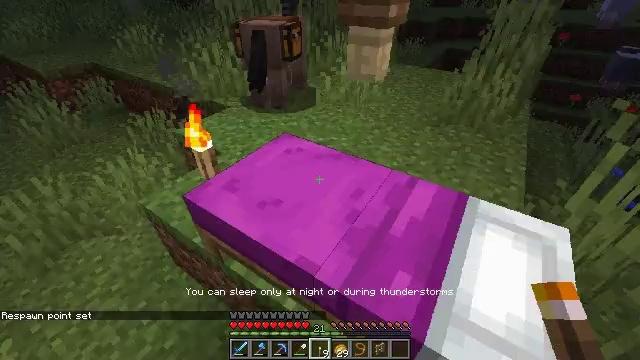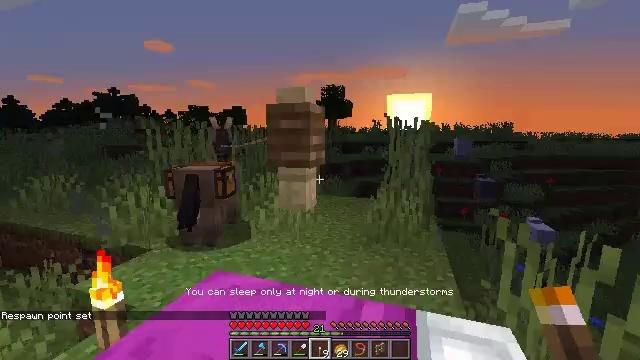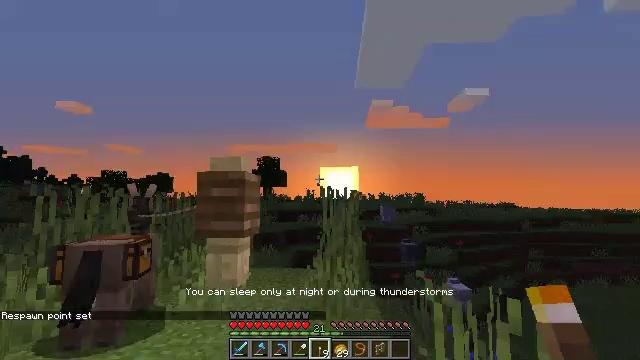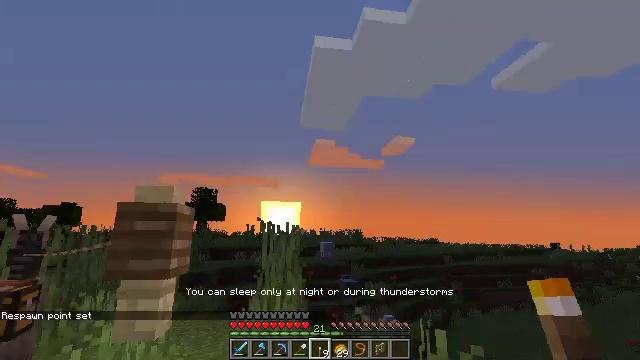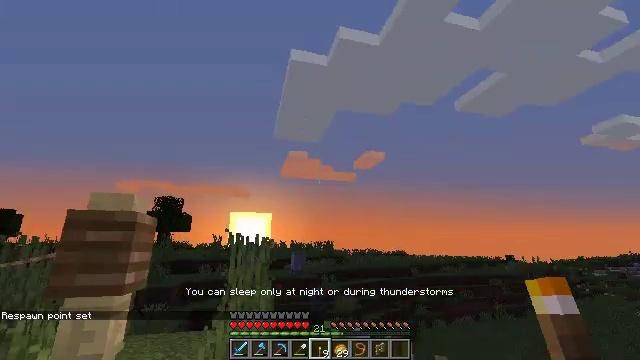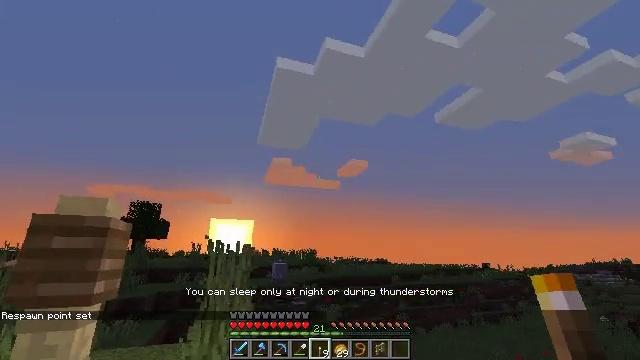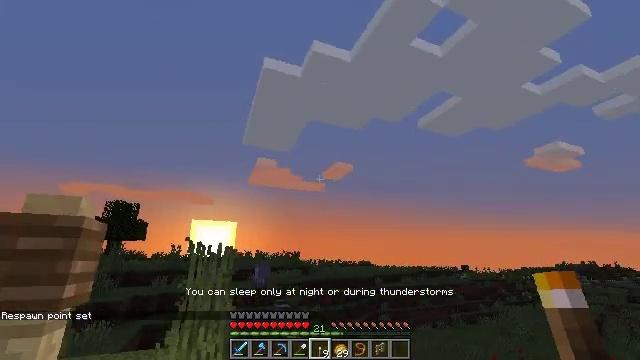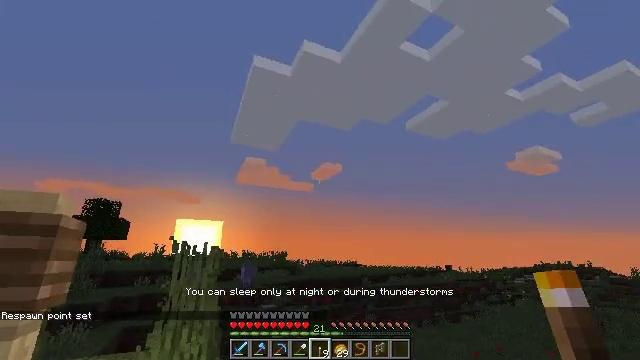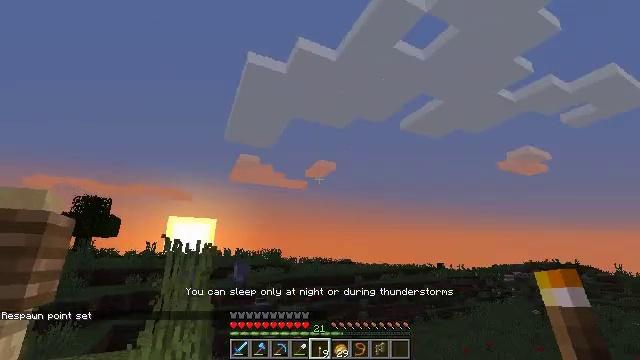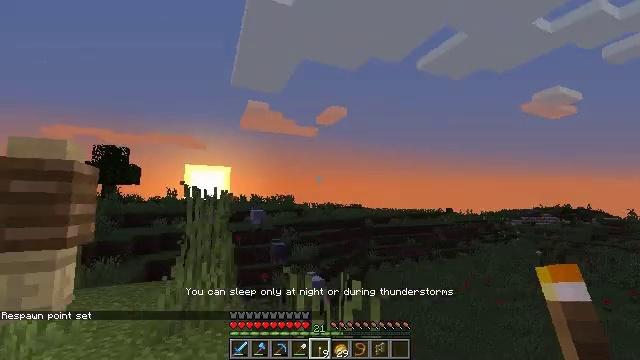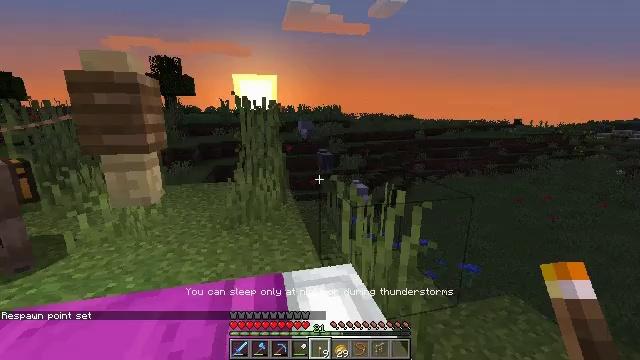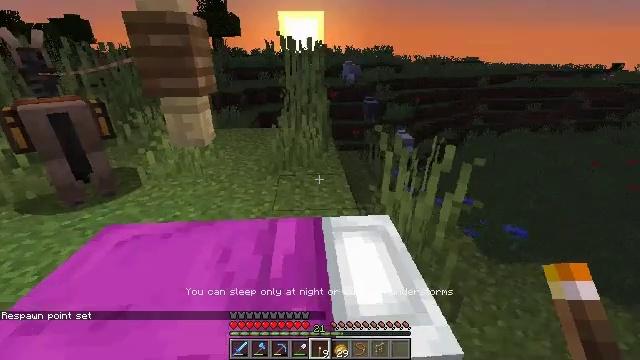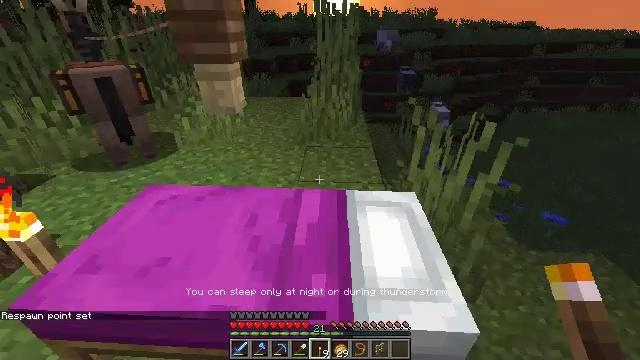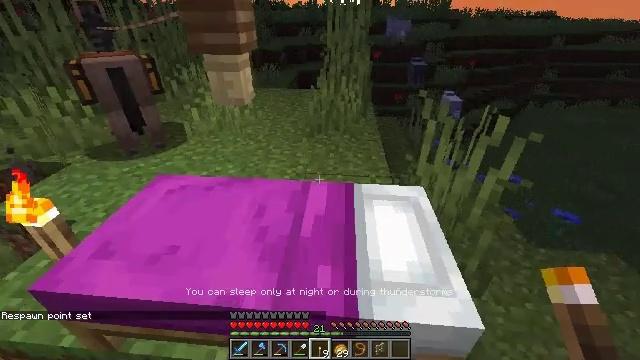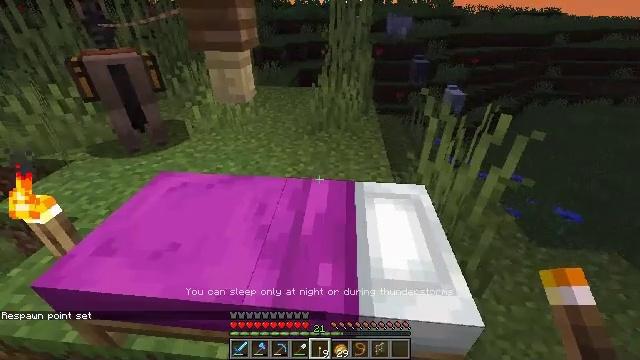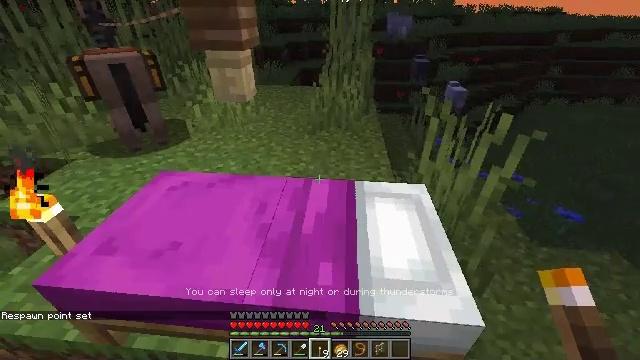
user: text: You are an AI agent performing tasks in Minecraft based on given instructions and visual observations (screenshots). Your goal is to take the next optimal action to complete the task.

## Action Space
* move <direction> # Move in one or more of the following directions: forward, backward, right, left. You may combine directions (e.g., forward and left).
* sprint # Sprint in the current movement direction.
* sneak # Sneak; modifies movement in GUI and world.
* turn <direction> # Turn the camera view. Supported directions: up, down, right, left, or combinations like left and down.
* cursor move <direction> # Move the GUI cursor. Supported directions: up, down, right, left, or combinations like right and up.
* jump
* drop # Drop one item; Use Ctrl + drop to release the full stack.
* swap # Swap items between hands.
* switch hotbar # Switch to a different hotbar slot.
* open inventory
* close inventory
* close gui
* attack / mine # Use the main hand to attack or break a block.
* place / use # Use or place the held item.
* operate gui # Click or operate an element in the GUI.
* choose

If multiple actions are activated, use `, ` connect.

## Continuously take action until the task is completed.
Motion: motion action
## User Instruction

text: Mine the magenta bed for reuse.
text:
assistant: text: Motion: turn right and up
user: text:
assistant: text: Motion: turn right and up
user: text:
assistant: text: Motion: turn right and up
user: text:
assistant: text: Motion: turn right and up
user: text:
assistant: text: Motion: turn right and up
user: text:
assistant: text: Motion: turn right
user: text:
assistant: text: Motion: turn right
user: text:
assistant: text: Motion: turn right
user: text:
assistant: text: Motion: turn left and down
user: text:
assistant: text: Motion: turn left and down
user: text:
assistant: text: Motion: turn left and down
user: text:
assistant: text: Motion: turn left and down
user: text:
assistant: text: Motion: turn left and down
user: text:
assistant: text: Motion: no_op
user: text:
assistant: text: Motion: no_op
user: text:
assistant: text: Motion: no_op
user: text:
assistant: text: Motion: no_op
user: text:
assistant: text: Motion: no_op
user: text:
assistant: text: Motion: no_op
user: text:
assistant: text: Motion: turn left and down
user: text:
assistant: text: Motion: turn down
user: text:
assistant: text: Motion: use / place
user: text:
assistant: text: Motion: use / place
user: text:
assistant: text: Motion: use / place
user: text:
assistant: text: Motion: no_op
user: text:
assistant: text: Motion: no_op
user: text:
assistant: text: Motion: no_op
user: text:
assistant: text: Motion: no_op
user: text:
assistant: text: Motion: open gui
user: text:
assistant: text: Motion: no_op